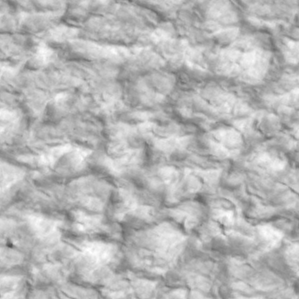
Label: non_frost